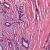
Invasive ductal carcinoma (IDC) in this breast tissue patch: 1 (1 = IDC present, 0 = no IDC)